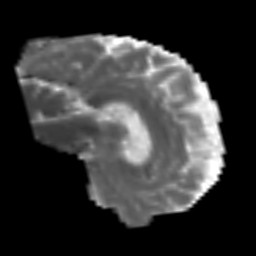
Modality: MD
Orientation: sagittal
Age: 47
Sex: male
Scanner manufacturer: siemens
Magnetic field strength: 3 T
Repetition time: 3.2 s
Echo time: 0.081 s